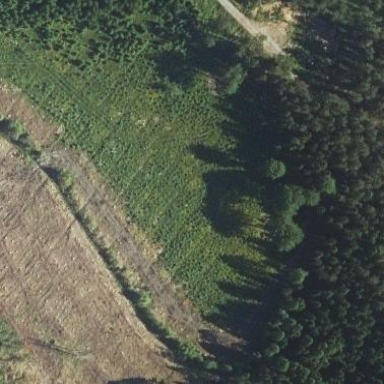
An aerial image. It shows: Clearcut man-made area surrounded by scrub vegetation.